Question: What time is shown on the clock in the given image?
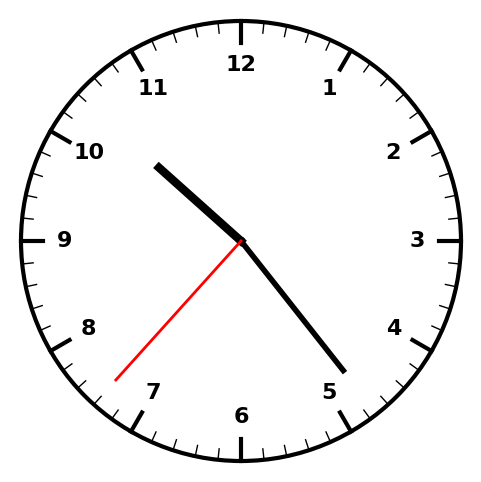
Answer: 10:23:37